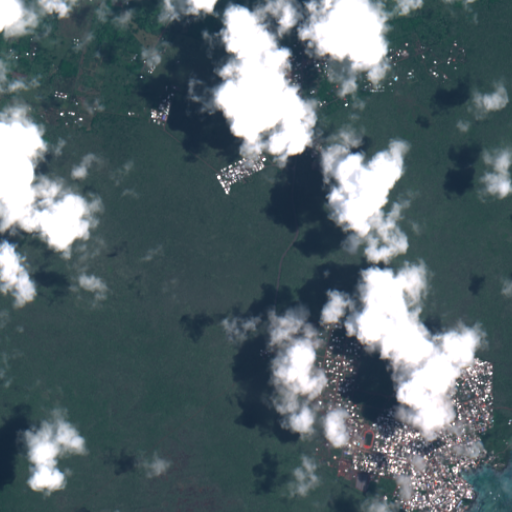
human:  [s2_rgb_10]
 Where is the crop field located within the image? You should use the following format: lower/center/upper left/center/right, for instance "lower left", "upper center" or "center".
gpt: The crop field is located in the upper left of the image.
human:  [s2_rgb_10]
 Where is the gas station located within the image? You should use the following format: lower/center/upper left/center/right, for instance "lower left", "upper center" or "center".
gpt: The gas station is located in the lower right of the image.
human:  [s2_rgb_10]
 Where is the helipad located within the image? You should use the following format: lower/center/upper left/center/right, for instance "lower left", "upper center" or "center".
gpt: The helipad is located in the lower center of the image.
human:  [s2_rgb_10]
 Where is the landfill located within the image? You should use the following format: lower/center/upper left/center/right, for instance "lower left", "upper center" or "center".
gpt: The landfill is located in the upper center of the image.
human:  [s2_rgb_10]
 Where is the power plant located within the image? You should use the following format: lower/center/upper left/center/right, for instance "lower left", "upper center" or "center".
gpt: The power plant is located in the lower right of the image.
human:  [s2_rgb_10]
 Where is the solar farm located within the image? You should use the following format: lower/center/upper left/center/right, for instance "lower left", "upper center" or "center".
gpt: The solar farm is located in the lower right of the image.
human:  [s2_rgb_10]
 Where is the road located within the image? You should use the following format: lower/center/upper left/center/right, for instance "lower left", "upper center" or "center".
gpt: There is no road in the image.